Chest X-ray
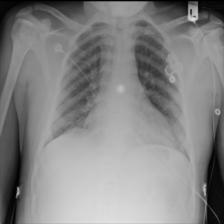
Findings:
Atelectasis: negative
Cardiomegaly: negative
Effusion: negative
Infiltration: negative
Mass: negative
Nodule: negative
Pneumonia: negative
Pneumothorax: negative
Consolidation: negative
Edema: negative
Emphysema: negative
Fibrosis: negative
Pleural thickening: negative
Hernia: negative